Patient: sex M, age 79
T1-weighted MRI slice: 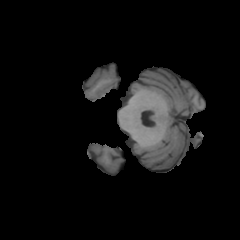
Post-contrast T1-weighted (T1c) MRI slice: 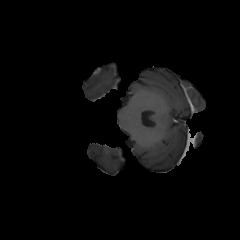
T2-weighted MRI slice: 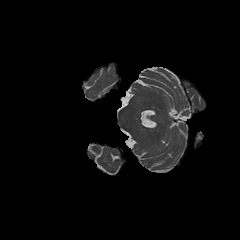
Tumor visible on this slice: no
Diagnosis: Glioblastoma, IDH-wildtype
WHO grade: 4